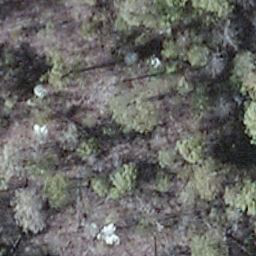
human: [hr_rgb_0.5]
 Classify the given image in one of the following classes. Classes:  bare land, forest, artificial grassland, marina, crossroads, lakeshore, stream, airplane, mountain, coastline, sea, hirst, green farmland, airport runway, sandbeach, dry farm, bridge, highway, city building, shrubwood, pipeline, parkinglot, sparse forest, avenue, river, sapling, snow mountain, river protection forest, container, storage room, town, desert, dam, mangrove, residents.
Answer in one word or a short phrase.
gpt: shrubwood